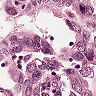
Metastatic tissue present: yes